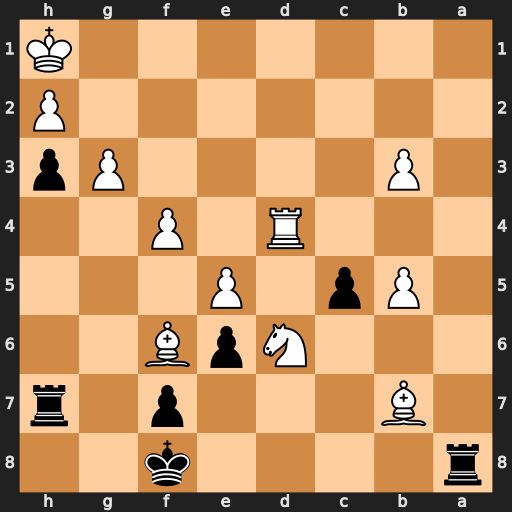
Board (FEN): r4k2/1B3p1r/3NpB2/1Pp1P3/3R1P2/1P4Pp/7P/7K
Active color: b
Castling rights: -
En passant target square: -
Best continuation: Ra1+ Rd1 Rxd1#